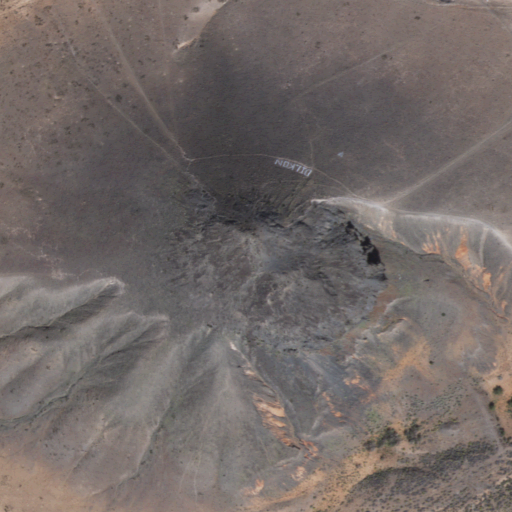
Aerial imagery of mountain in Arizona named Dilkon Hill containing shrub, grassland, low intensity development, and medium intensity development